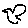
Label: bird